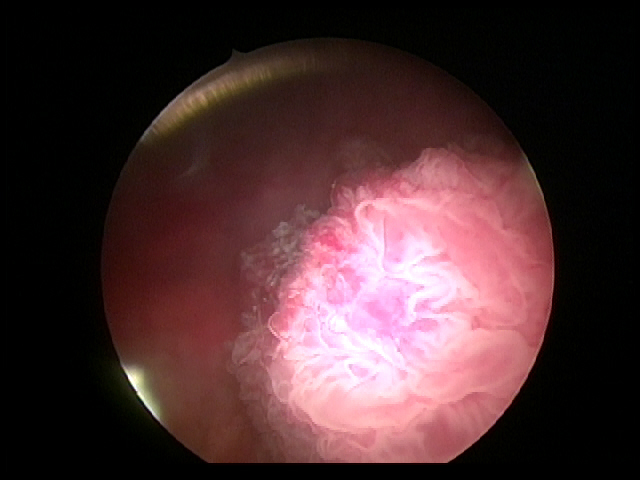
Modality: WLC
Class: Malignant
Subclass: HighGradePapillary
Lesion: Multifocal
Multifocal: 2 to 7
Stage: T1
Morphology: Papillary
Bladder cancer association: Yes